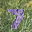
Label: 7